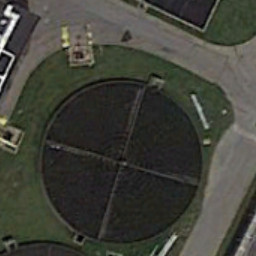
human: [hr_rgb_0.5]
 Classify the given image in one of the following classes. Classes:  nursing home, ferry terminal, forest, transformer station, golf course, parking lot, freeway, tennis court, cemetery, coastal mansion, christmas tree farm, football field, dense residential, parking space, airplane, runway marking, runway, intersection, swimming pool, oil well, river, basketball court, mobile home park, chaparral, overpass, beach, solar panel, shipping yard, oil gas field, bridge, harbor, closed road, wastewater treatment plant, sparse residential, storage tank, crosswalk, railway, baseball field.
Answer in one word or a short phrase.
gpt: wastewater treatment plant